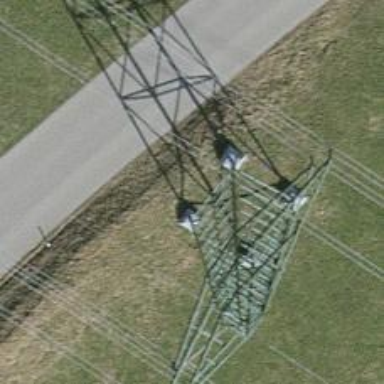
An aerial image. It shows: Power tower.